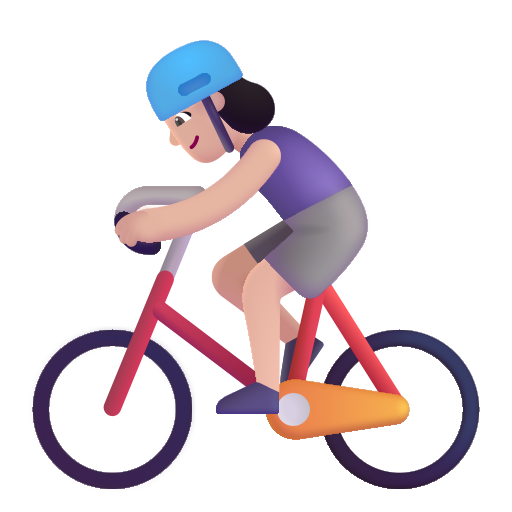
woman biking color light